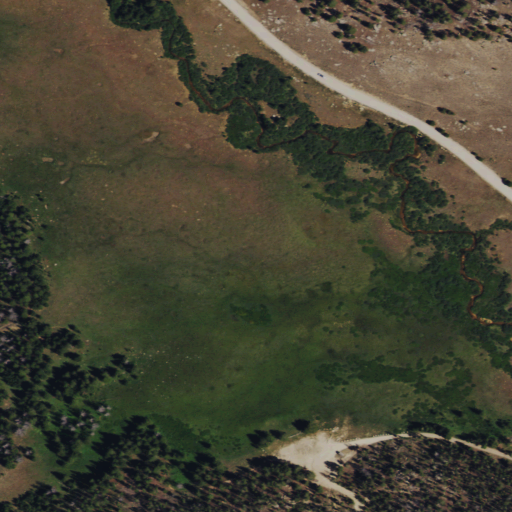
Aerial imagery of plain(s) in Wyoming named Grannier Meadow containing shrub, deciduous forest, herbaceous wetlands, evergreen forest, woody wetlands, open development, grassland, and low intensity development